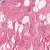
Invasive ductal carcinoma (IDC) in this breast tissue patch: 0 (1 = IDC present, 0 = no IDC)